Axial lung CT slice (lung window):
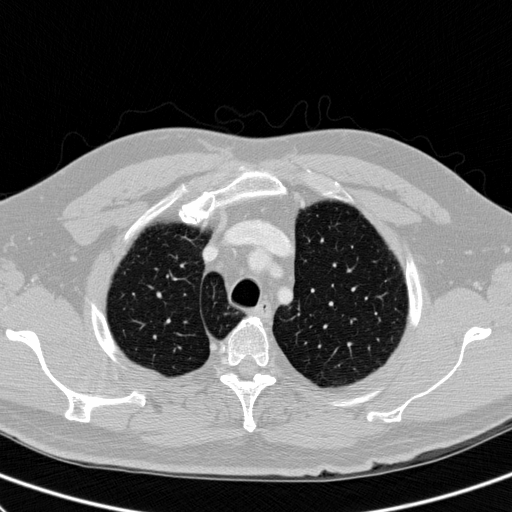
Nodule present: no